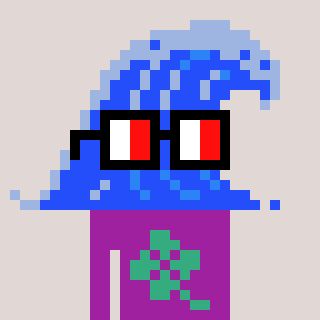
a pixel art character with square glasses with black frames and red eyes, a wave-shaped head and a magenta-colored body on a warm background